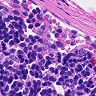
Metastatic tissue present: no